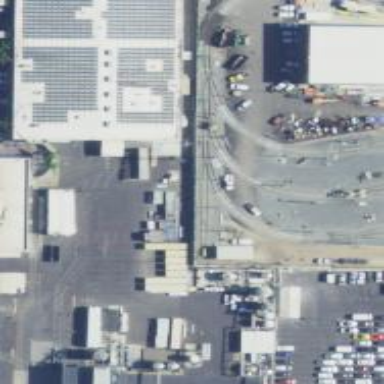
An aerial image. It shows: Railway level crossing.